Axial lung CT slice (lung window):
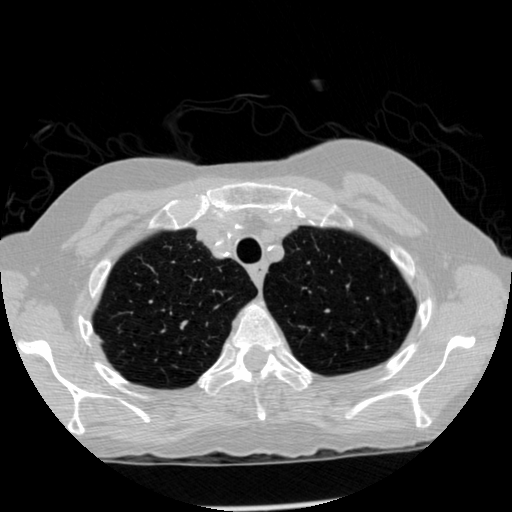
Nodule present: no